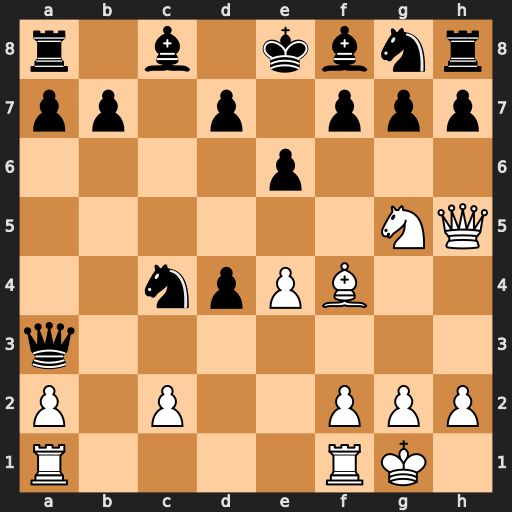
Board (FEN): r1b1kbnr/pp1p1ppp/4p3/6NQ/2npPB2/q7/P1P2PPP/R4RK1
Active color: w
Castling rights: kq
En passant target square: -
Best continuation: Qxf7+ Kd8 Nxe6+ dxe6 Bc7#